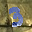
Label: 3